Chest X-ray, PA view. Patient: 21 years old, sex F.
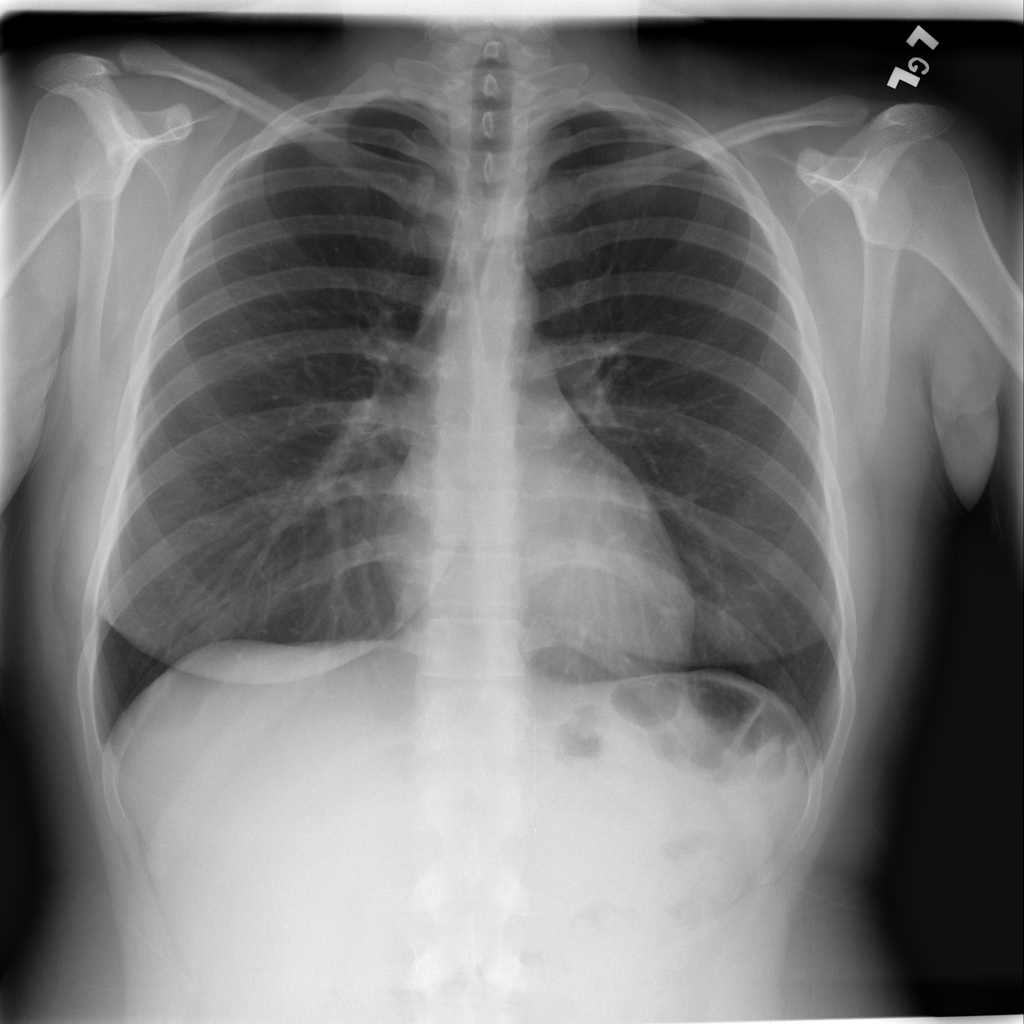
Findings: No Finding